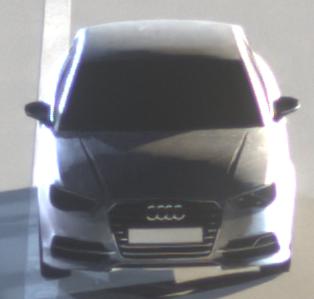
Make: Audi
Model: S3
Detailed model: 8V
Model produced from: 2013
Model produced until: 2020
Doors: 4
Color: white
Road condition: dry road
Daytime: night
Contrast: high contrast